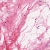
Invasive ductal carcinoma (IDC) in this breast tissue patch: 0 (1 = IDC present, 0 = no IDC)